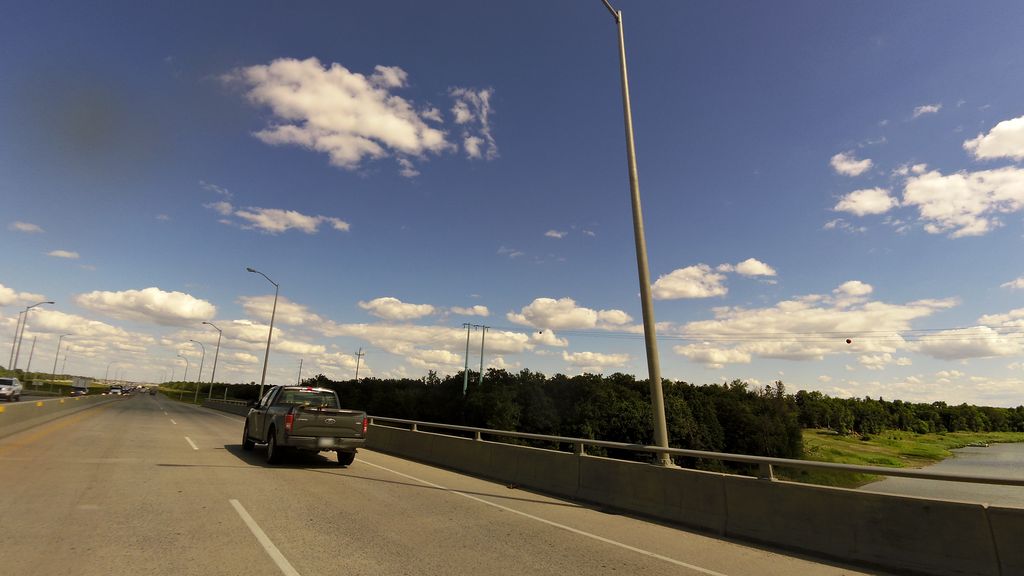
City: winnipeg